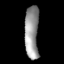
Tissue: lung
Cell type: Epithelial cells
Senescence score: 0.5711
Nuclear area (px): 729
Mean DAPI intensity: 151.55